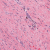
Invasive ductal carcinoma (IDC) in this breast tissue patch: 0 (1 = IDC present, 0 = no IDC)